Interaction volume radius: 5 \u00c5
Interaction volume height: 15 \u00c5
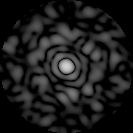
Disorder parameter: 0.8319